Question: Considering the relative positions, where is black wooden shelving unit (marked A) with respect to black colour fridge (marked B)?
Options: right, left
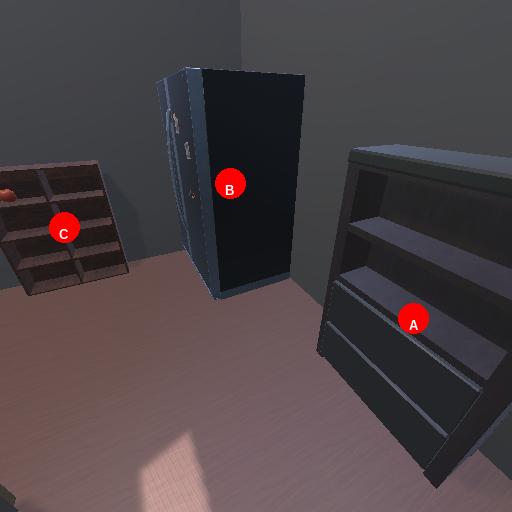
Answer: right